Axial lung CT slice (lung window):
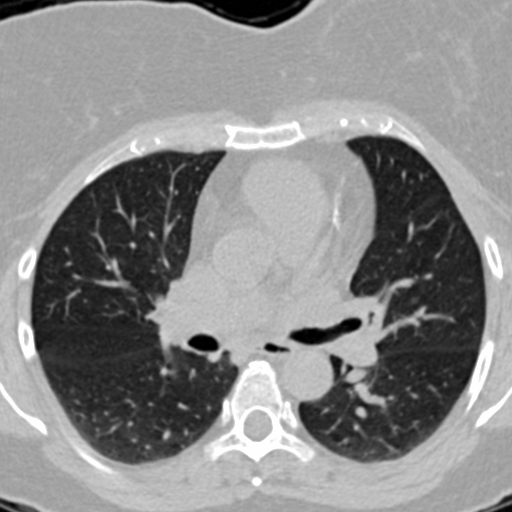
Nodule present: no